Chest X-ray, AP view. Patient: 65 years old, sex M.
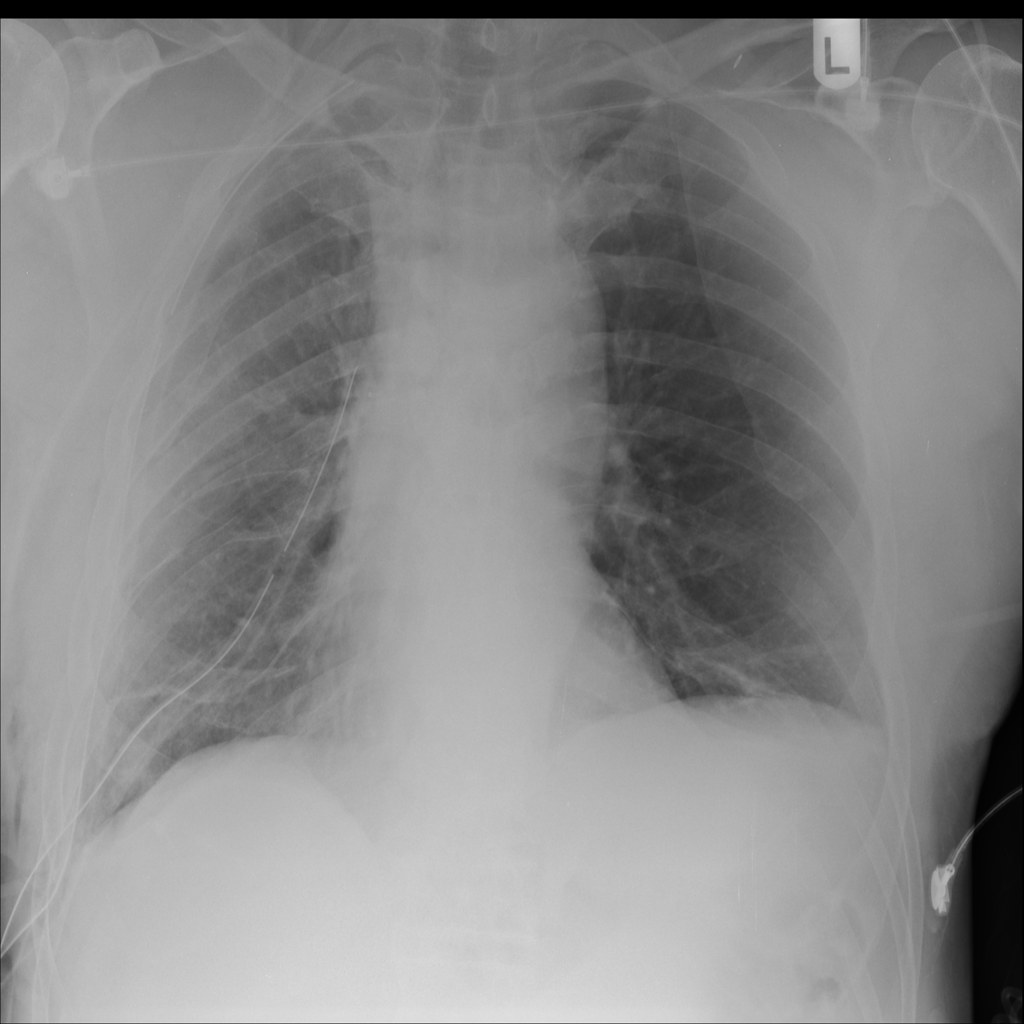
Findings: No Finding